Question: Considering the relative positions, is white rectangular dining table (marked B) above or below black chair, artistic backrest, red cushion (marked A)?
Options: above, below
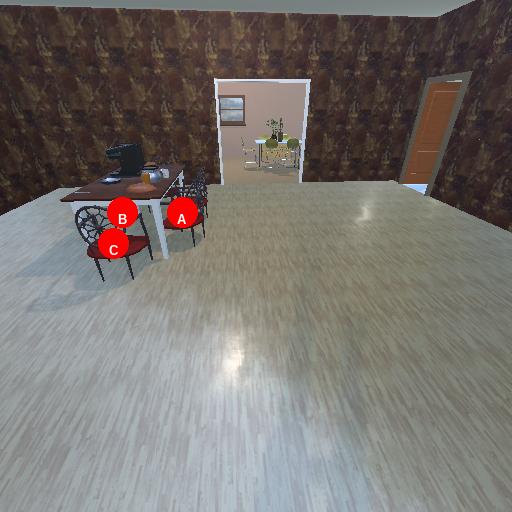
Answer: above